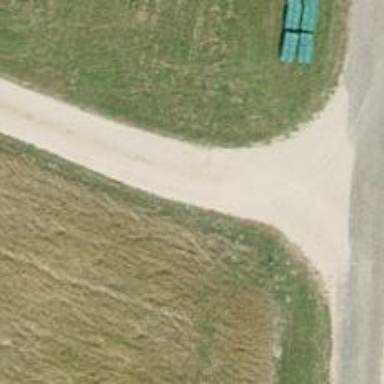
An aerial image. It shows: Gravel track with grade2 quality.